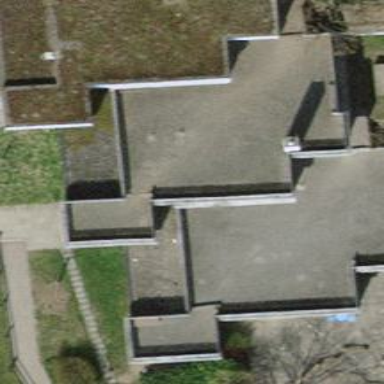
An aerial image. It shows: Kindergarten.